Question: I have a "Find Files" function in my program that will find text files with the .ged suffix that my program reads. I display the found results in an explorer-like window that looks like this:

I use the standard FindFirst / FindNext methods, and this works very quickly. The 584 files shown above are found and displayed within a couple of seconds.
What I'd now like to do is add two columns to the display that shows the "Source" and "Version" that are contained in each of these files. This information is found usually within the first 10 lines of each file, on lines that look like:
'''
1 SOUR FTM
2 VERS Family Tree Maker (20.0.0.368)
'''
Now I have no problem parsing this very quickly myself, and that is not what I'm asking.
What I need help with is simply how to most quickly load the first 10 or so lines from these files so that I can parse them.
I have tried to do a StringList.LoadFromFile, but it takes too much time loading the large files, such at those above 1 MB.
Since I only need the first 10 lines or so, how would I best get them?
I'm using Delphi 2009, and my input files might or might not be Unicode, so this needs to work for any encoding.
---
Followup: Thanks Antonio,
I ended up doing this which works fine:
'''
var
CurFileStream: TStream;
Buffer: TBytes;
Value: string;
Encoding: TEncoding;
try
CurFileStream := TFileStream.Create(folder + FileName, fmOpenRead);
SetLength(Buffer, 256);
CurFileStream.Read(Buffer[0], 256);
TEncoding.GetBufferEncoding(Buffer, Encoding);
Value := Encoding.GetString(Buffer);
...
(parse through Value to get what I want)
...
finally
CurFileStream.Free;
end;
'''
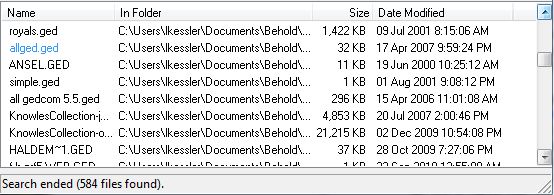
Answer: Use TFileStream and with Read method read number of bytes needed. Here is the example of reading bitmap info that is also stored on begining of the file.
<URL>